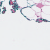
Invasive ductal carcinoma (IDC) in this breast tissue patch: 0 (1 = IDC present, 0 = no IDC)